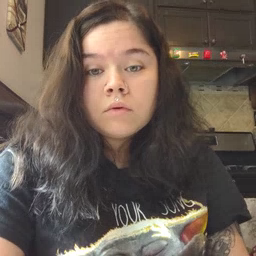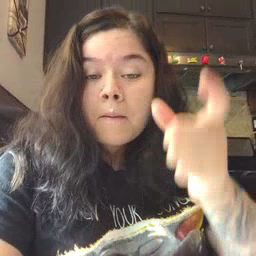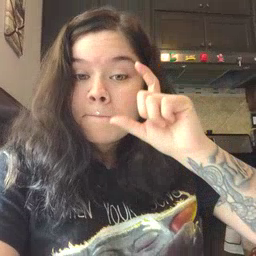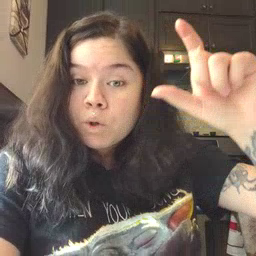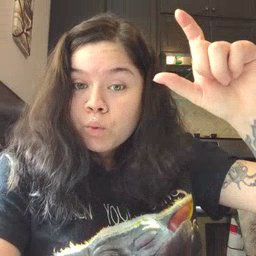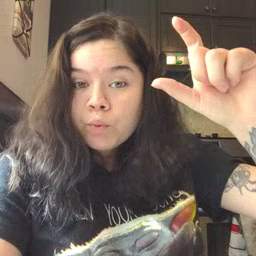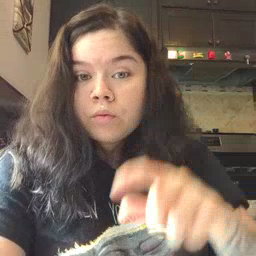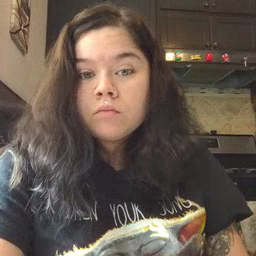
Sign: moon